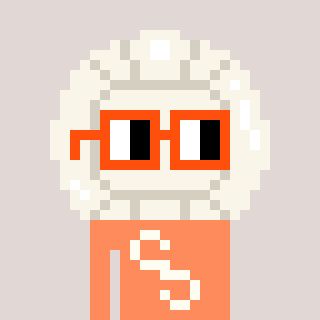
a pixel art character with square orange glasses, a volleyball-shaped head and a peachy-colored body on a warm background